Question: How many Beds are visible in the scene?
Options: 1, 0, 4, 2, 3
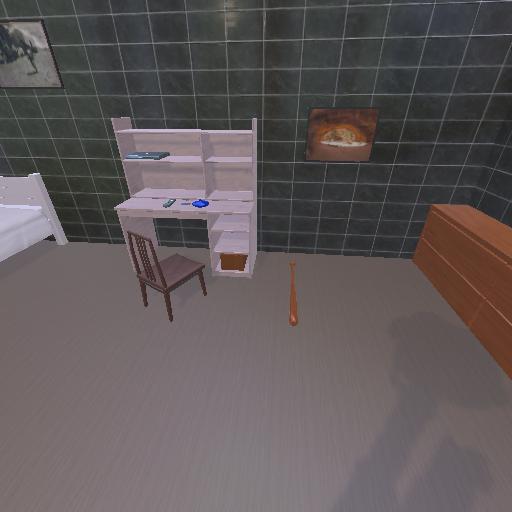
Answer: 1